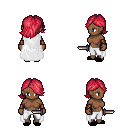
a pixel art fantasy rpg character, female body template, human, dark skin, white cape, white pants, ruby red swoop hairstyle, cloth bracers, black slippers, dagger, four views (front, back, left, right), 2x2 character sprite sheet, small pixel art, hard edges, no anti-aliasing